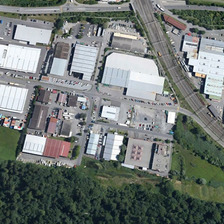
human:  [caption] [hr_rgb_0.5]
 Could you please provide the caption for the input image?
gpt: a large number of trees were planted near the factory .

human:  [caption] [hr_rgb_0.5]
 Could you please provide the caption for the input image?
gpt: both sides of the road are large factories .

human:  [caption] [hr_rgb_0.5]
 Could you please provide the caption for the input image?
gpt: a large number of trees were planted near the factory .

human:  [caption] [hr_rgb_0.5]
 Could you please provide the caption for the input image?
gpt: both sides of the road are large factories .

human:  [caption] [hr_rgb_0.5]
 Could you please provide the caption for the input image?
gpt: both sides of the road are large factories .